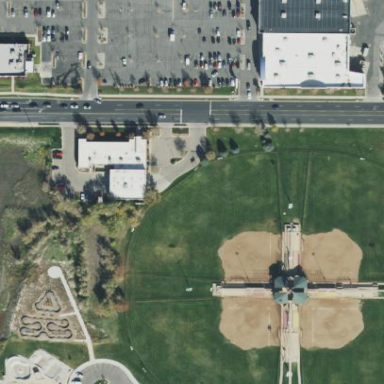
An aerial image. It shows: Baseball pitch for leisure and sports activities.